Question: here's my problem:
We have an Excel sheet at work in order to manage various tasks all set on individually specified timelines - we're talking hundreds of tasks per month with dates that are currently all being maintained manually.
Let's say we have Task A and that task has a Due Date. That Task is split into several subtasks, all with their individual due dates. Date 1 would then always be Due Date - 10 days, Date 2 would be Due Date - 20 days, Date 3 would be Due Date - 17 days and so on. This then creates a neat timeline of when everything needs to be done.
That in itself would be easy enough, problem is that all of these subtasks have to be done on a specific workday as well. Meaning that subtask 1 would not only have to be done Due Date - 10 days, but it would also have to fall on a Monday - if for whatever reason Due Date - 10 would happen to fall on like a Wednesday, it would have to subtract another 2 days. And then the real problem is that Date 2 and 3 each have to fall on different workdays and Task B has an entirely different schedule again.
Now, the first thing that came to my mind was attempting to just nest a couple IFs - and I've even managed to come up with a working formula for that. Problem here is that it's so stupidly long and (thanks Excel) utterly unreadable - if for some reason someone else had to change something about it or troubleshoot the entire file 1-2 years from now, they'd probably have to spend at least an hour reconstruct how the hell any of it actually worked. Which doesn't sound particularly appealing to us.
Here's a screenshot to help illustrating the situation:
And here's a draft of the current formula that I'm really not happy with, despite it somewhat doing the job:
'=IF(AND(WEEKDAY(K2-VLOOKUP(B2,Table1,3,FALSE),11)>5,VLOOKUP(B2,Table1,5,FALSE)=0),(K2-VLOOKUP(B2,Table1,3,FALSE))-(WEEKDAY(K2-VLOOKUP(B2,Table1,3,FALSE),11)-5), IF(VLOOKUP(B2,Table1,5,FALSE)=0,K2-VLOOKUP(B2,Table1,3,FALSE), IF(WEEKDAY((K2-VLOOKUP(B2,Table1,3,FALSE)),11)=0,K2-VLOOKUP(B2,Table1,3,FALSE), (VLOOKUP(B2,Table1,5,FALSE)-WEEKDAY(K2-VLOOKUP(B2,Table1,3,FALSE),11))+K2-VLOOKUP(B2,Table1,3,FALSE))))'
My question is now: Does anyone have an idea how to solve this in a less confusing and unclear manner? I was trying to get something done using =CHOOSE() but ultimately ended up with the same problem of eventually having to resort to 7 IFs and dozens of LOOKUPs, making the final formula just as long. I wouldn't be disinclined towards some kind of helper table that asigns the last 7 days and their workdays to every single day of the year... but I don't think tossing another 20,000 calculated cells into a file that already has tens of thousands other calculated cells would really be a serviceable alternative... or make the situation any less obscure at all tbh.
So, anyone any idea how to go about this? Or is there really no realistic alternative than to use a bunch of IFs?
Edit: Forgot to mention that 1 special case:
There's also the situation when a date doesn't have to fall on a specific workday - in which case it's simply due date - X days. The problem here is that in those cases the dates could fall on a weekend, so the formula would have to move these dates to the previous Friday as well.
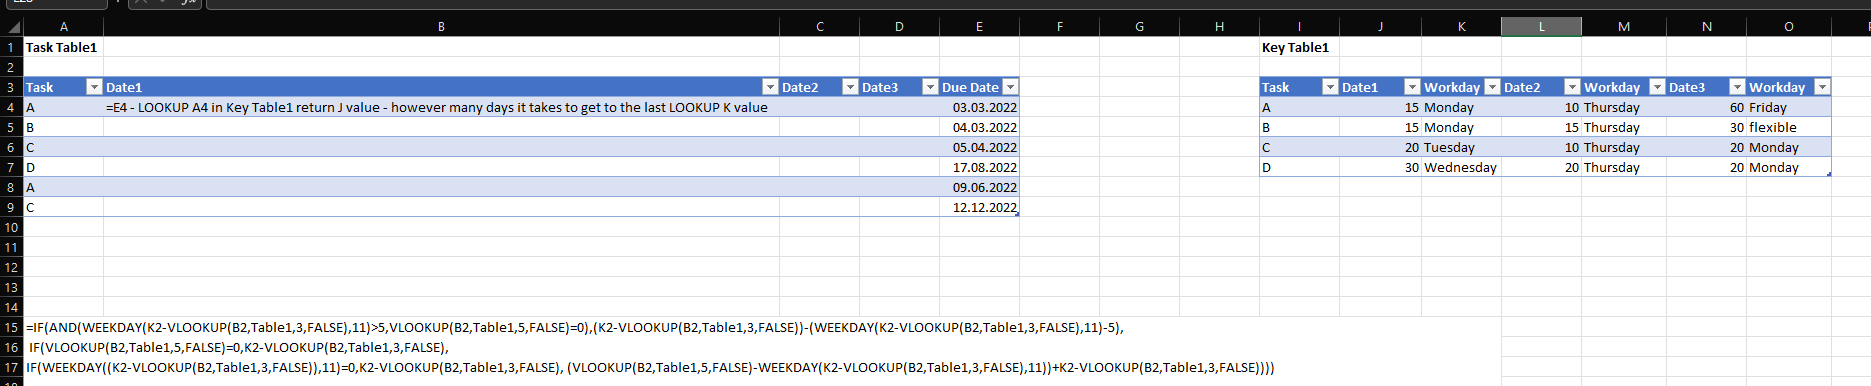
Answer: Assume you have some date and you want to "back up" ten days and then to the preceding Monday, unless the resultant date is a Monday. The general formula would be something like:
'''
=A2-10+1-WEEKDAY(A2-10-DOW)
'''
Where DOW translates into
'''
Sunday=0
Monday=1
Tuesday=2
...
'''
You should be able to modify your formulas to use this algorithm for day of the week.
If the two tables are named 'thisTable' and 'keyTable', the following '365' formula is one way of implementing:
If your tables are as below, you can enter the formula in B2 and fill down and across. The references should self-adjust and return the proper dates.
'DOW'
'''
=LET(dys,VLOOKUP(thisTable[@[Task]:[Task]],KeyTable,COLUMNS($A:A)*2,FALSE),
dow,VLOOKUP(thisTable[@[Task]:{Task]],KeyTable,COLUMNS($A:A)*2+1,FALSE),
due,thisTable[@[DueDate]:[DueDate]],
IF(dow="flexible",WORKDAY(due-dys+1,-1),due-dys+1-WEEKDAY(due-dys-dow)))
'''
<URL>
If you want to have the result be the closest workday, instead of the preceding workday, then you need to add two clauses to the 'LET' function
- - 'IF'
eg:
'''
=LET(dys,VLOOKUP(thisTable[@[Task]:[Task]],KeyTable,COLUMNS($A:A)*2,FALSE),
dow,VLOOKUP(thisTable[@[Task]:[Task]],KeyTable,COLUMNS($A:A)*2+1,FALSE),
due,thisTable[@[DueDate]:[DueDate]],
dayPrev,IF(dow="flexible",WORKDAY(due-dys+1,-1),due-dys+1-WEEKDAY(due-dys-dow)),
daySubseq,IF(dow="flexible",WORKDAY(due-dys+1,-1),due-dys+7-WEEKDAY(due-dys-1-dow)),
IF((daySubseq-due+dys)>3,dayPrev,daySubseq))
'''
<URL>